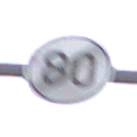
Verkehrszeichen: EndeGeschwindigkeit80
Umgebung: Outdoor, Suburban
Tageszeit: Midday
Wetter: Overcast
Licht: Natural
Jahreszeit: NotSpecified
Kontrast: LowContrast